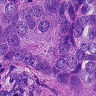
Metastatic tissue present: yes